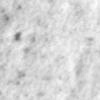
Label: no_change